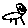
Label: cat